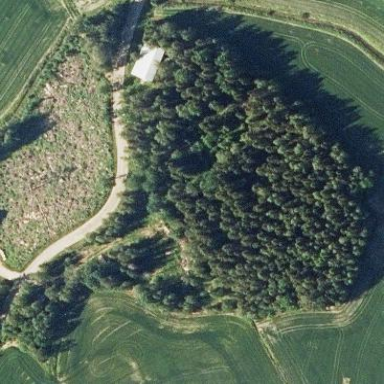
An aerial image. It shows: Forest area.